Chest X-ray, AP view. Patient: 39 years old, sex F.
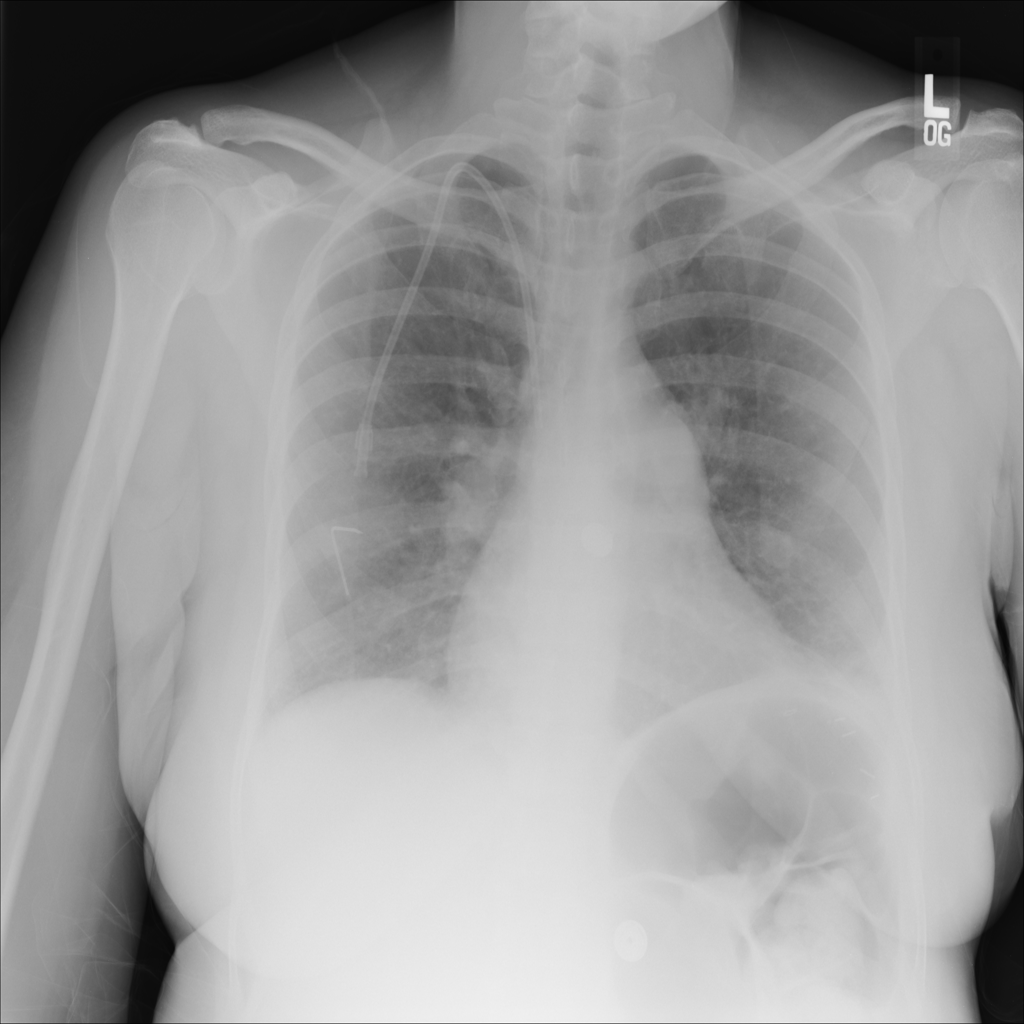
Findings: Atelectasis, Infiltration